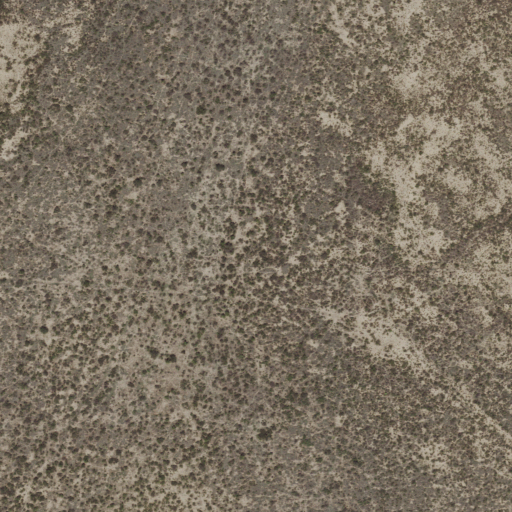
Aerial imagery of valley in Texas named Rankin Draw containing woody wetlands and shrub